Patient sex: F
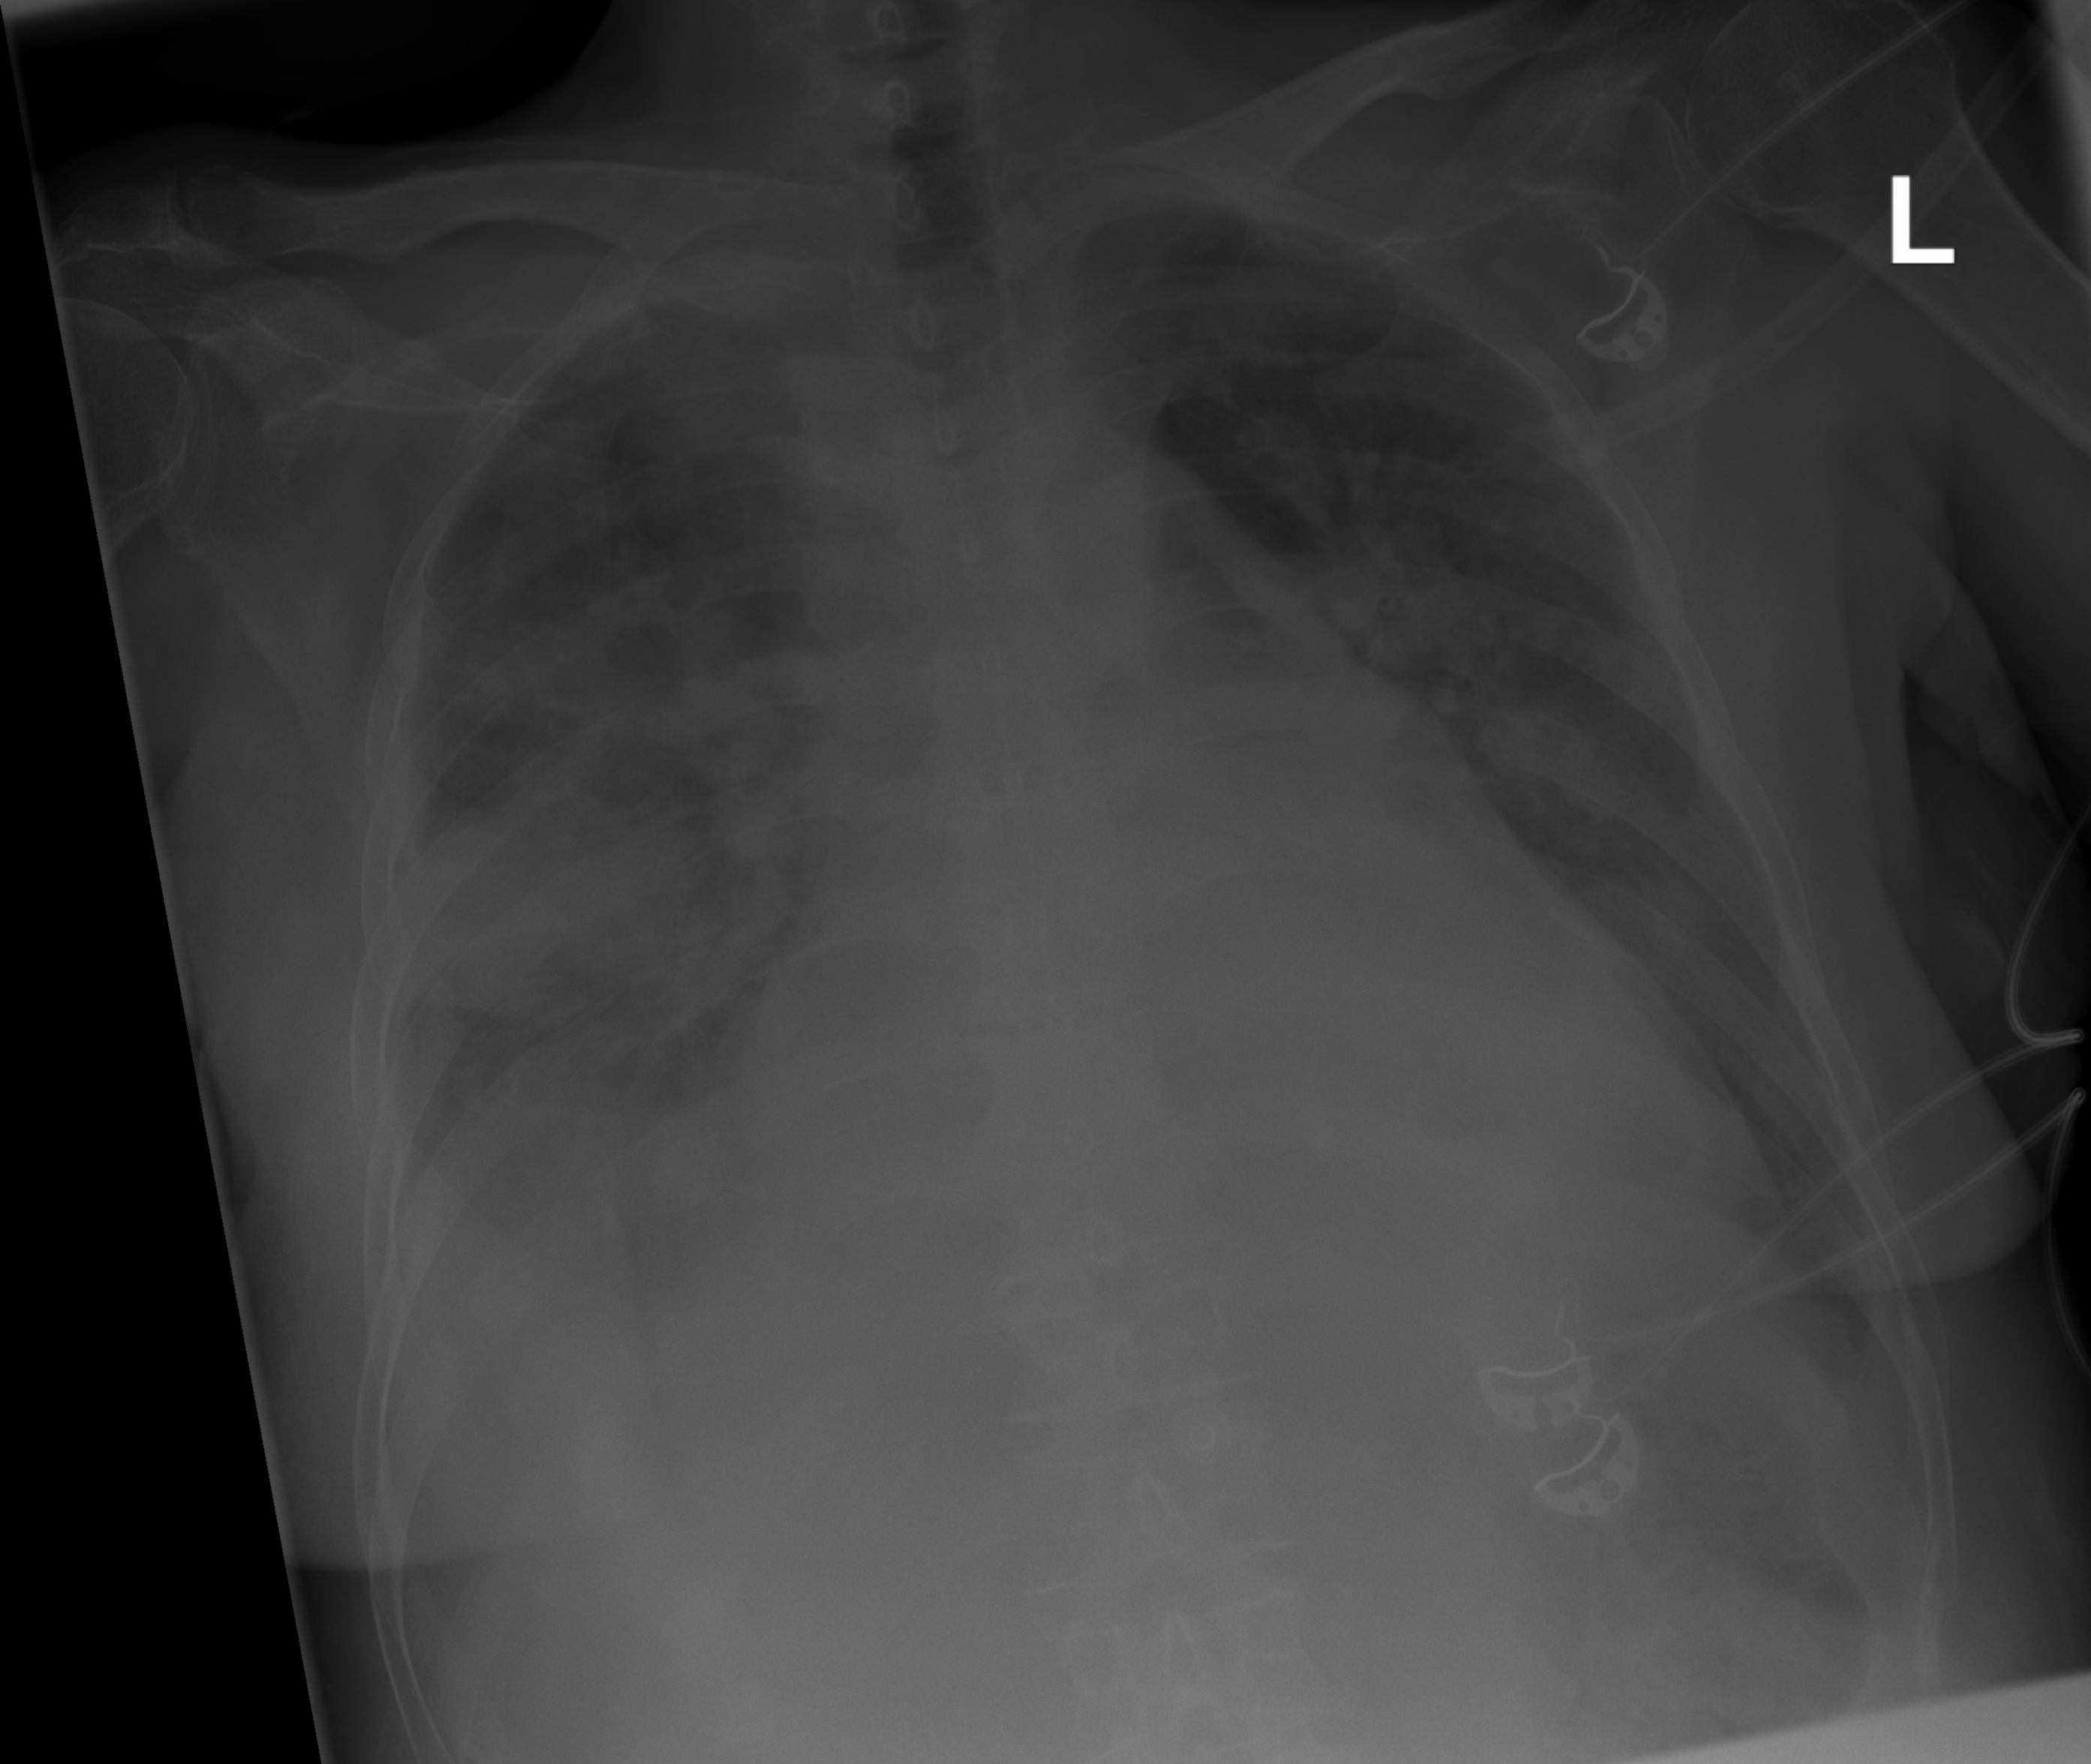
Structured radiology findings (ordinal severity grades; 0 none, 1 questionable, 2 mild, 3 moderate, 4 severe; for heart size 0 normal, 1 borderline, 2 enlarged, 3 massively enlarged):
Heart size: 3
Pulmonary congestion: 3
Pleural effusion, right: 3
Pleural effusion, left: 2
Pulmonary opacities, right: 3
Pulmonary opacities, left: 2
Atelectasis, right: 3
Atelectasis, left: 2